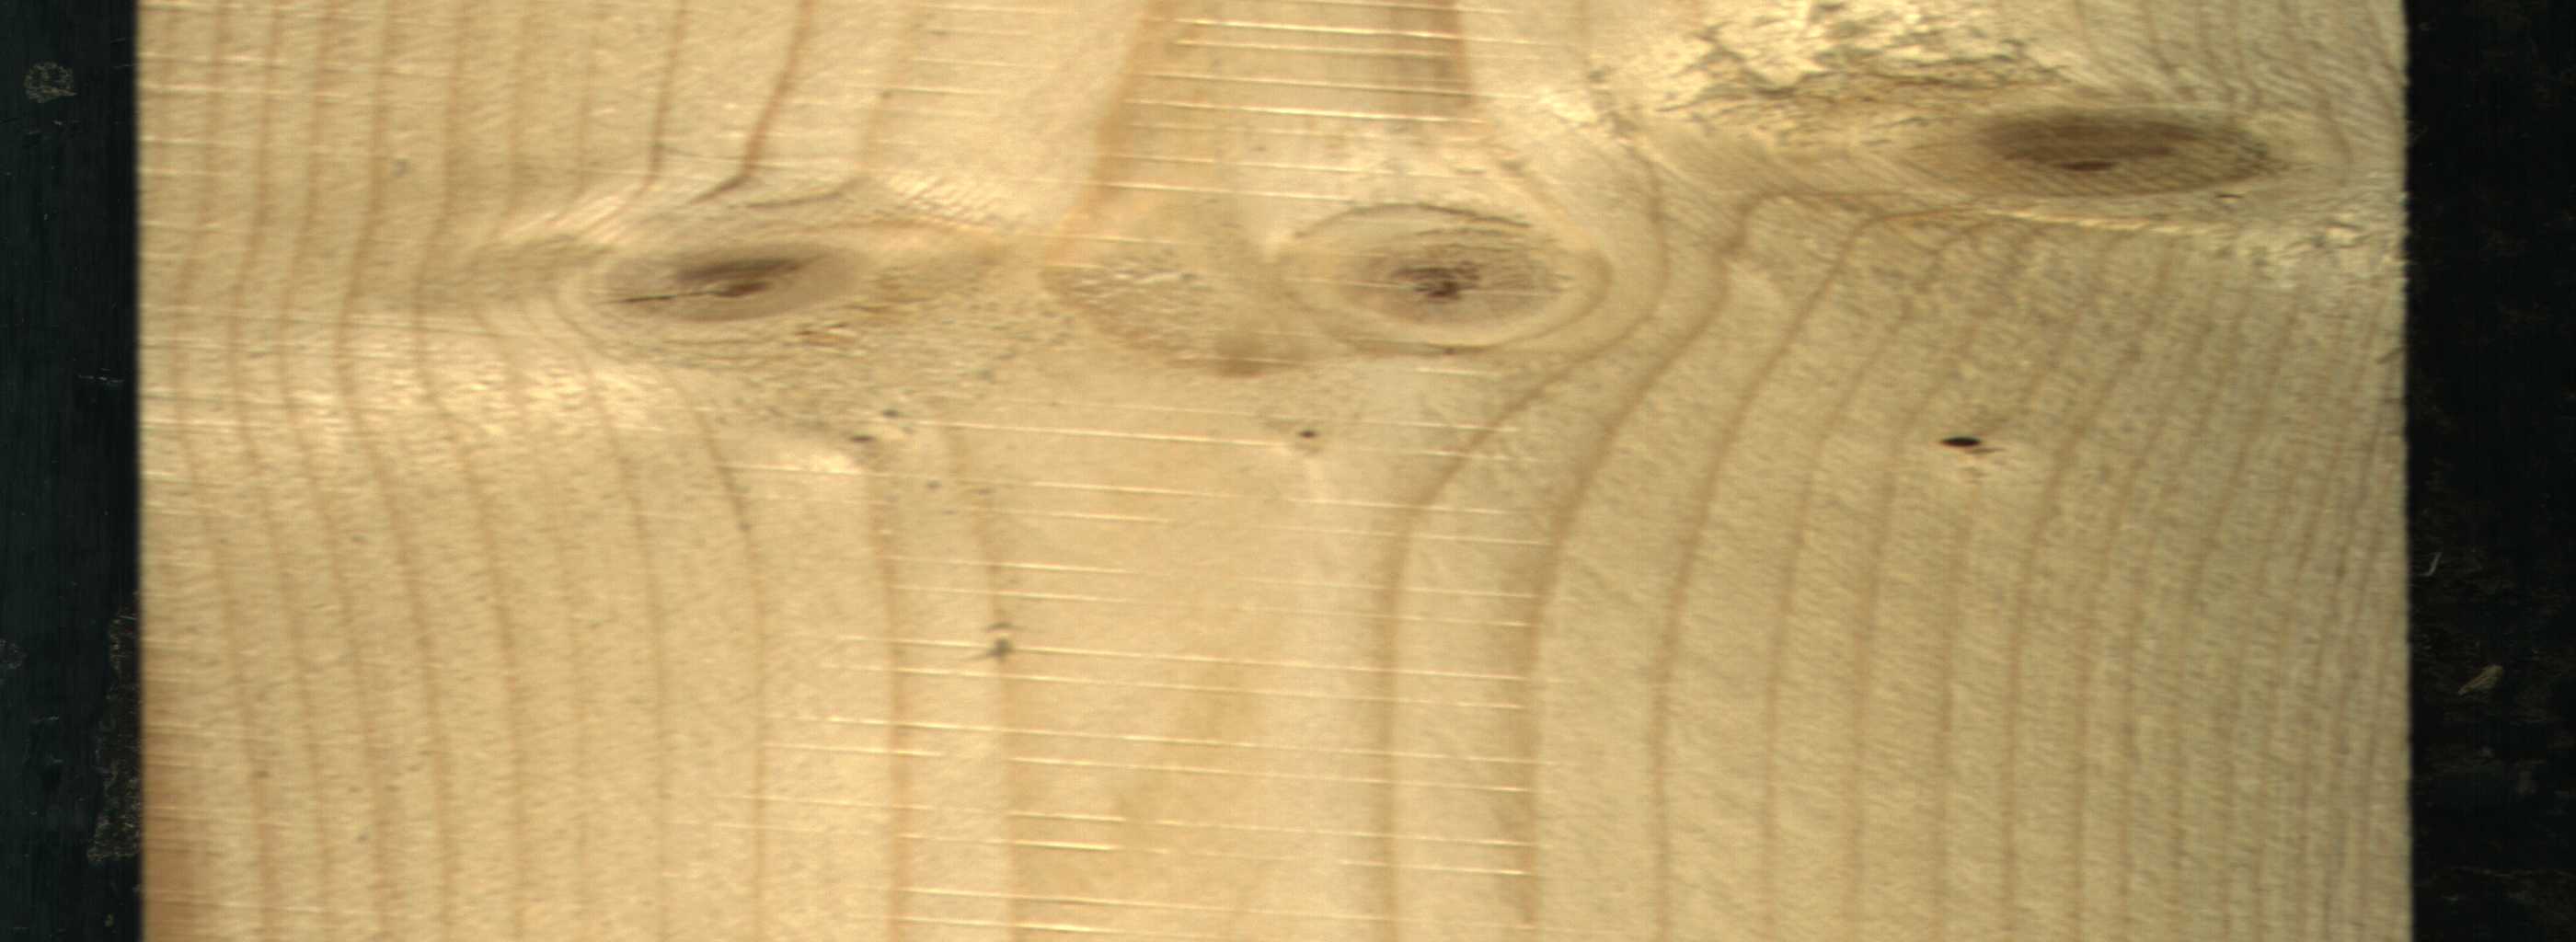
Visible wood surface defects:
knot_with_crack
Dead_Knot
Live_Knot
Live_Knot